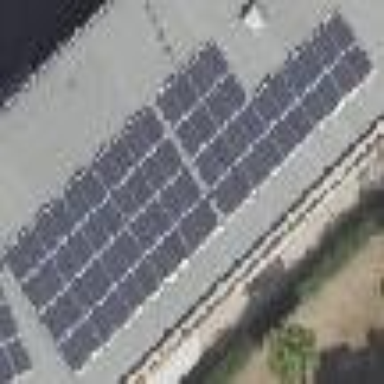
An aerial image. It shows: Solar photovoltaic panel generator installed on the roof.